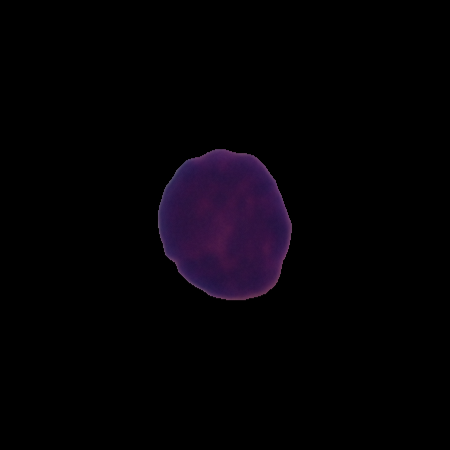
Label: healthy